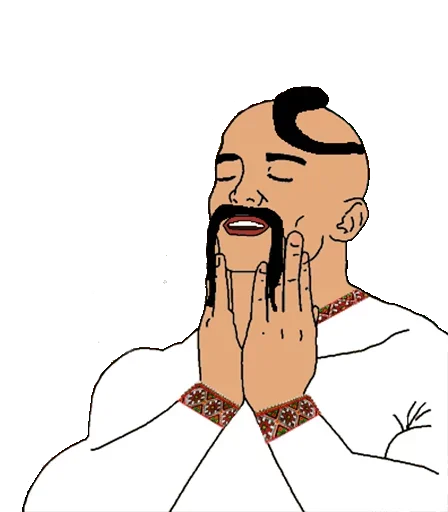
Label: 5_Feels_Good